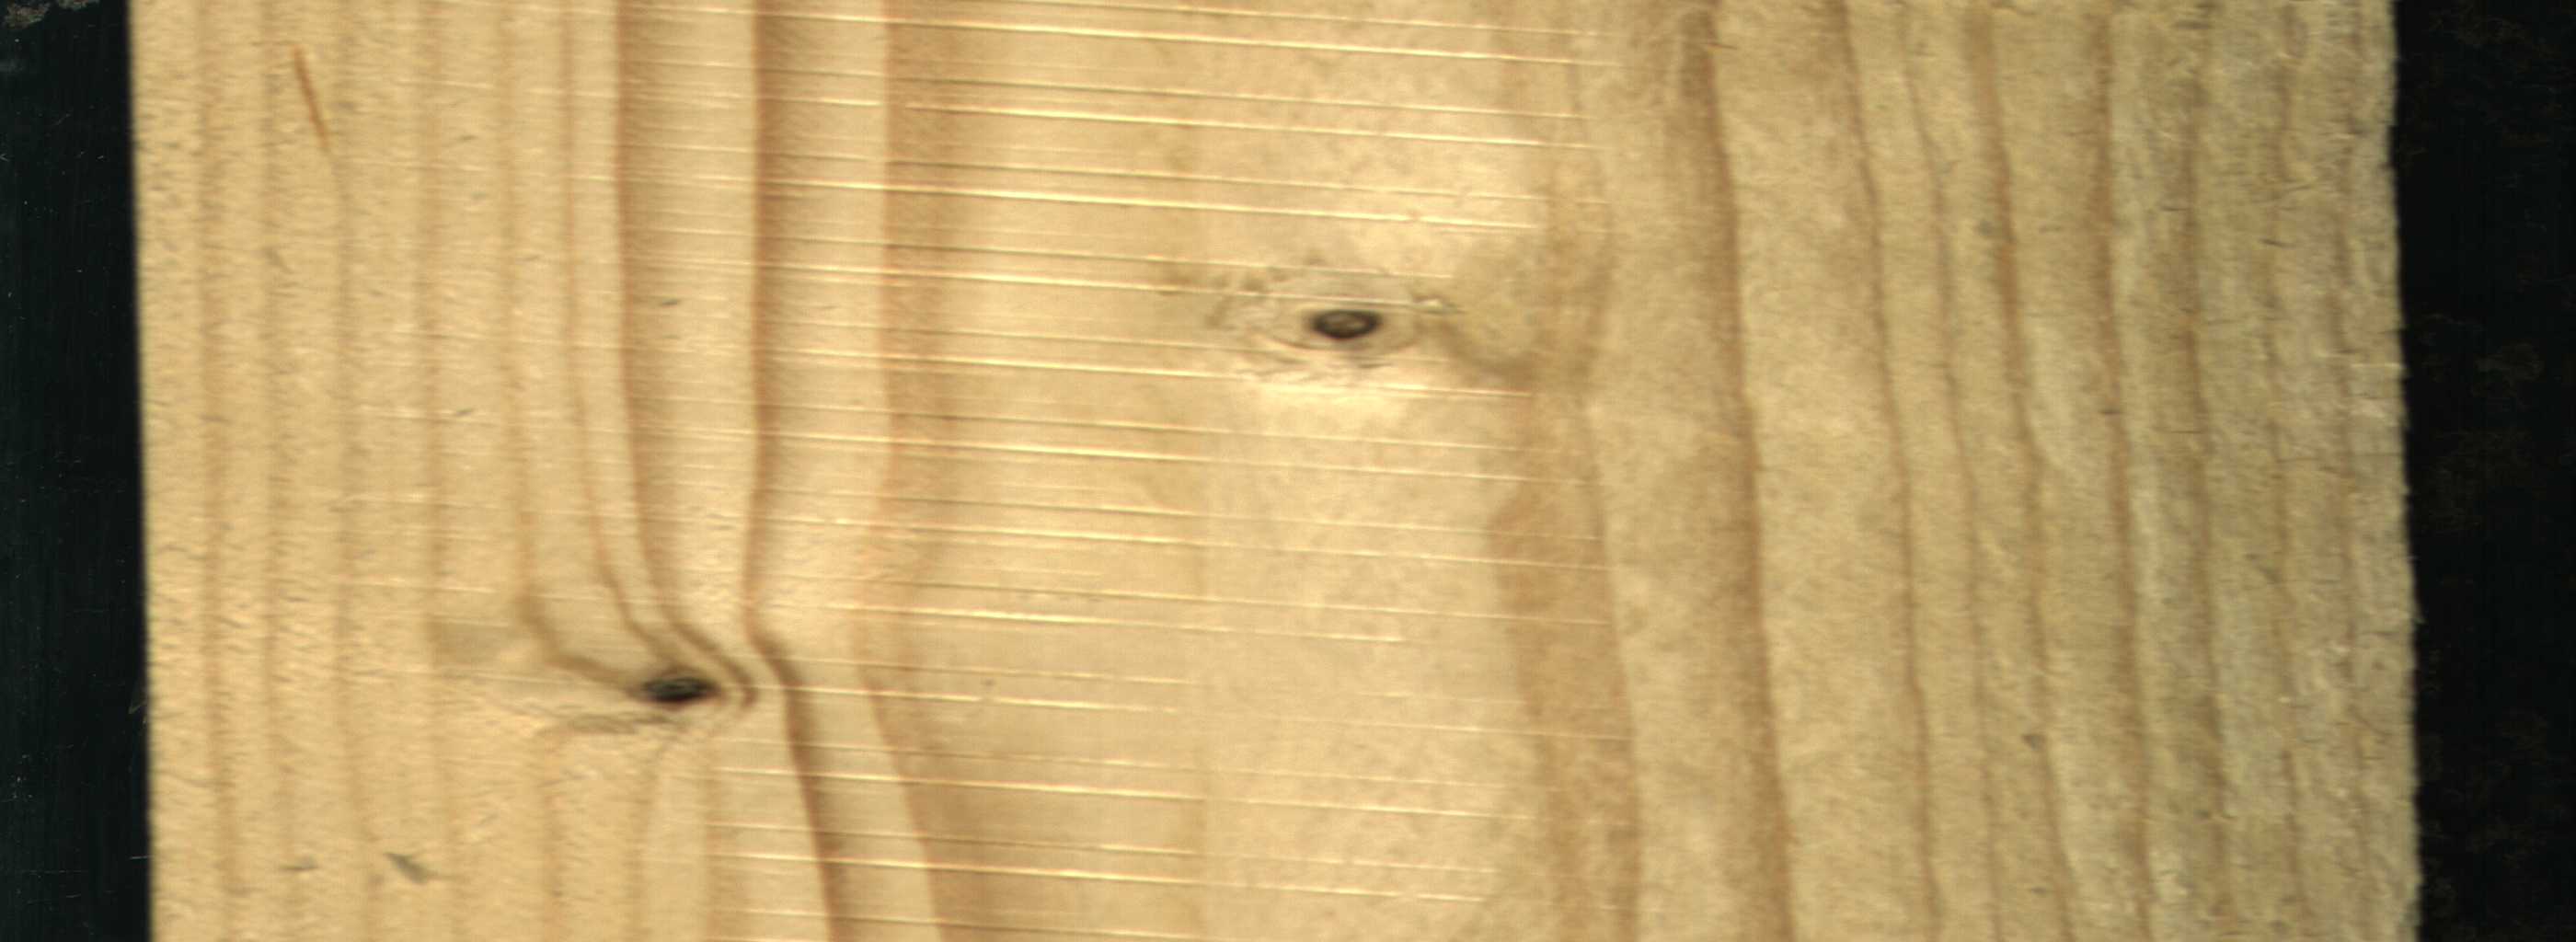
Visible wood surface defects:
Dead_Knot
Dead_Knot